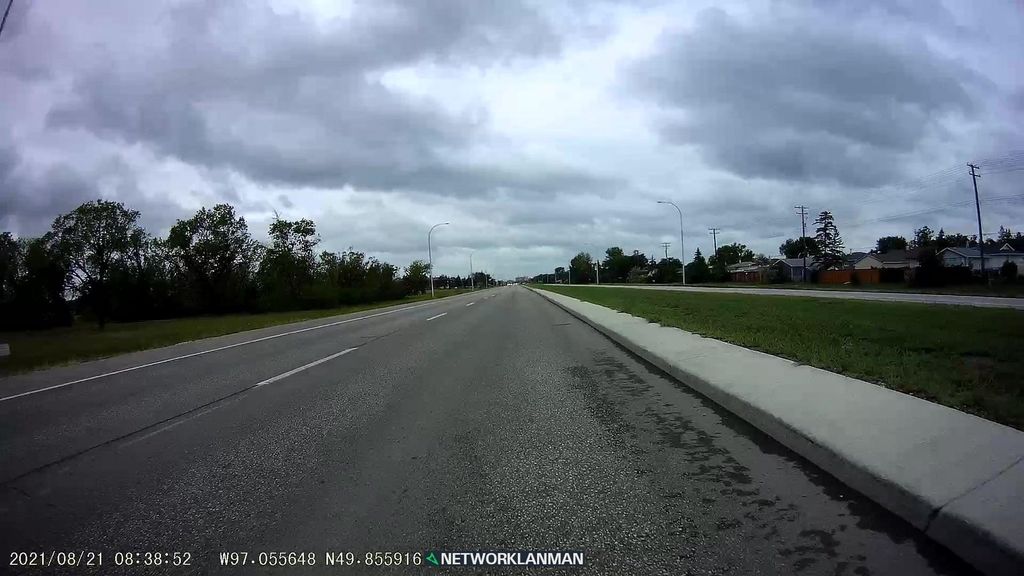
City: winnipeg